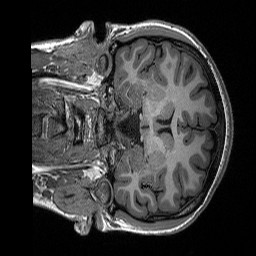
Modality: T1w
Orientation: coronal
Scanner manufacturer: siemens
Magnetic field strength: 3 T
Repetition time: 2.3 s
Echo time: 0.00298 s